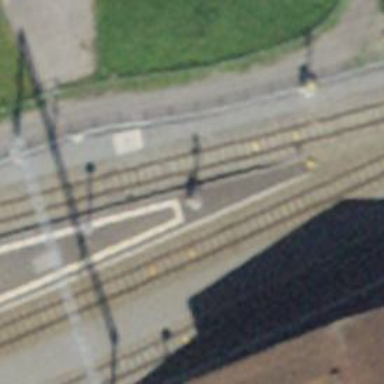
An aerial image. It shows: Railway signal.